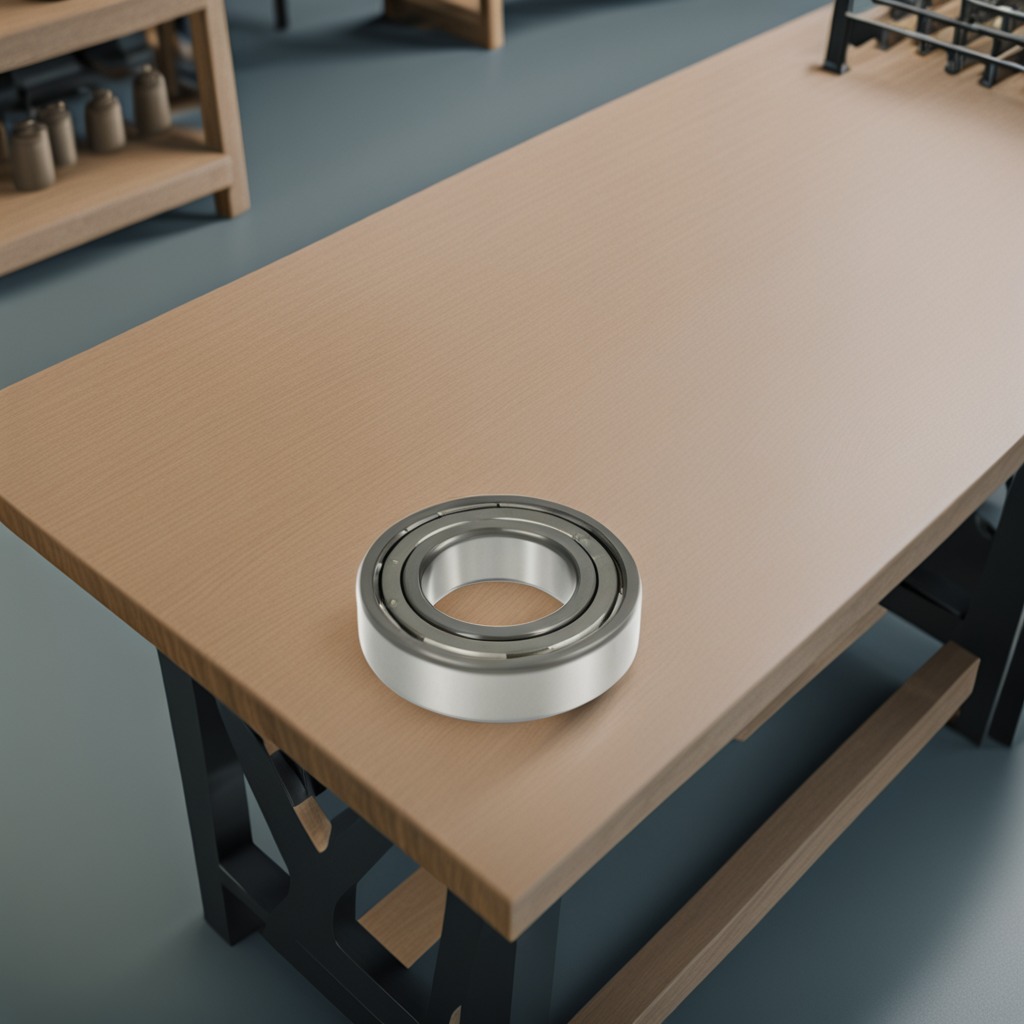
A metal ball bearing is lying on the workbench.